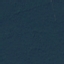
Label: Forest